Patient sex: M
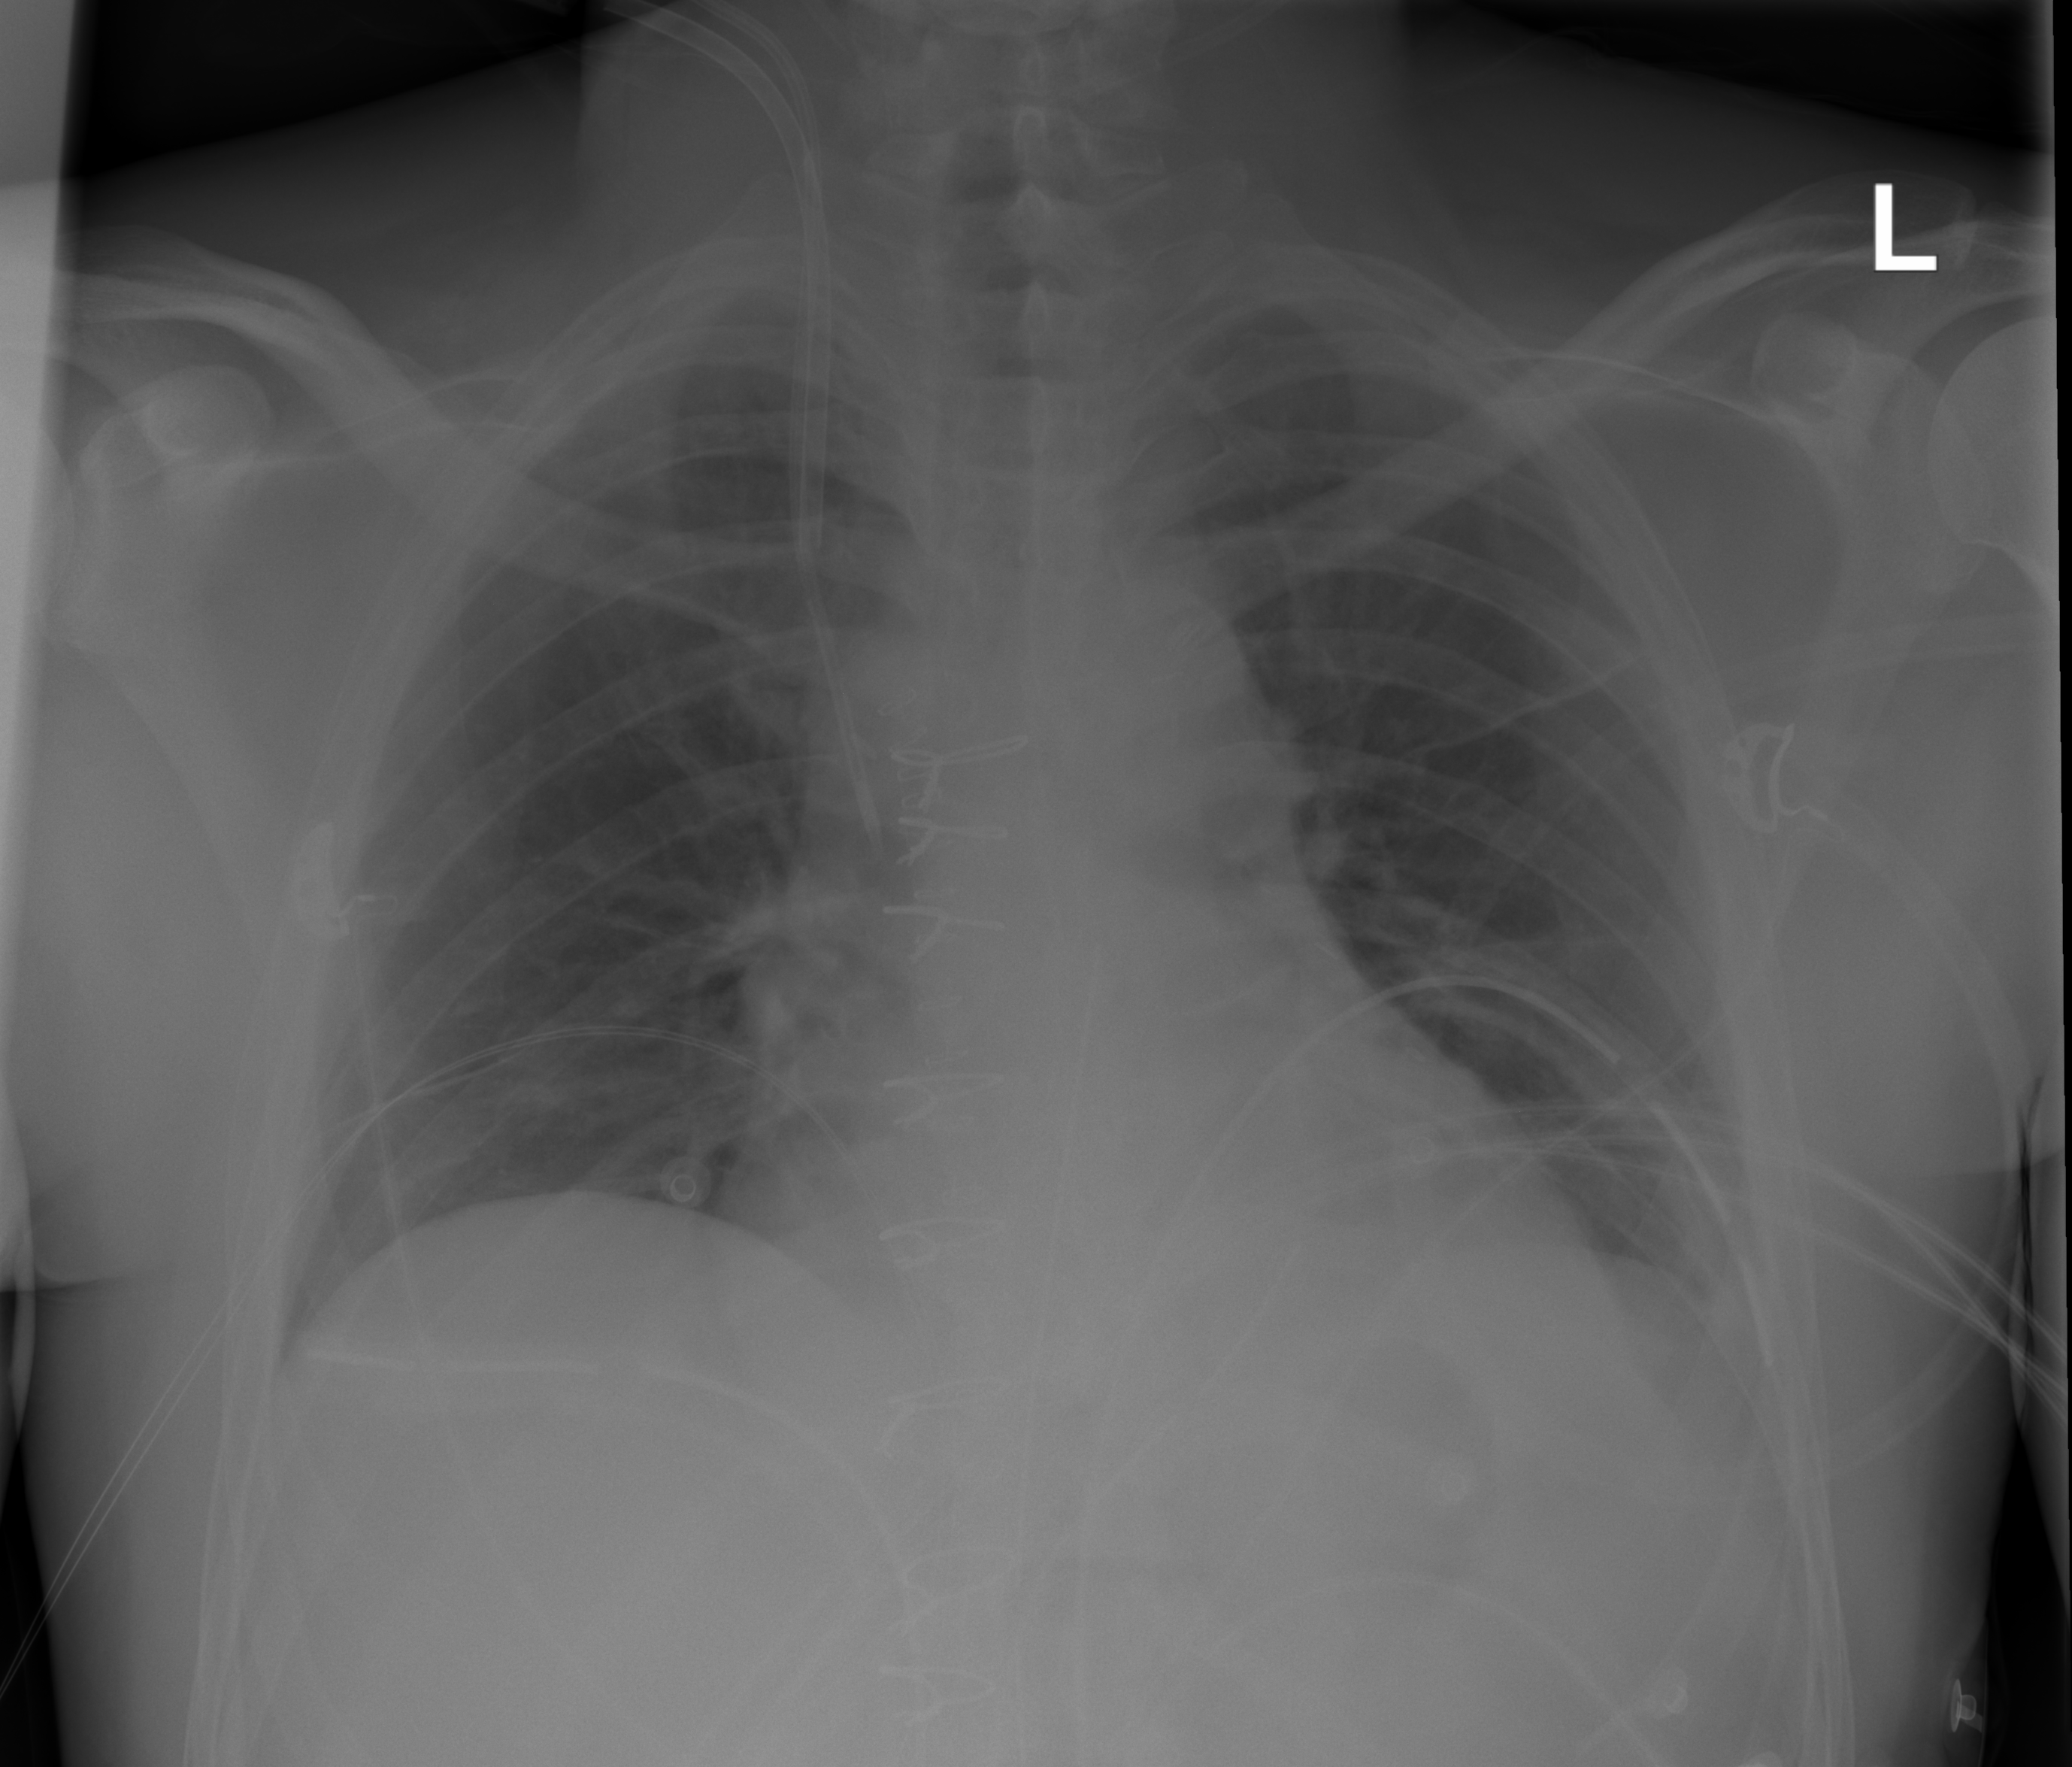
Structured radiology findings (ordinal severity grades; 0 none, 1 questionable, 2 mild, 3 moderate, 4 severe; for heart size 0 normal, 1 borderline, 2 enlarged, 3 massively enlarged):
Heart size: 2
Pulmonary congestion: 0
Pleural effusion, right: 0
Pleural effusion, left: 2
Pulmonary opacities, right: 0
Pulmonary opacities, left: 0
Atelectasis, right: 0
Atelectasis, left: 2